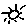
Label: sun